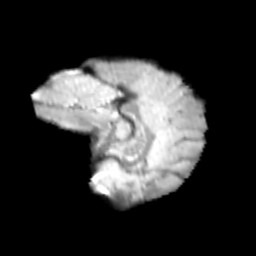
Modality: T2w
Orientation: sagittal
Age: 12
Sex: male
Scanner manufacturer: siemens
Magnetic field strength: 3 T
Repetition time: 3.8 s
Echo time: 0.07 s